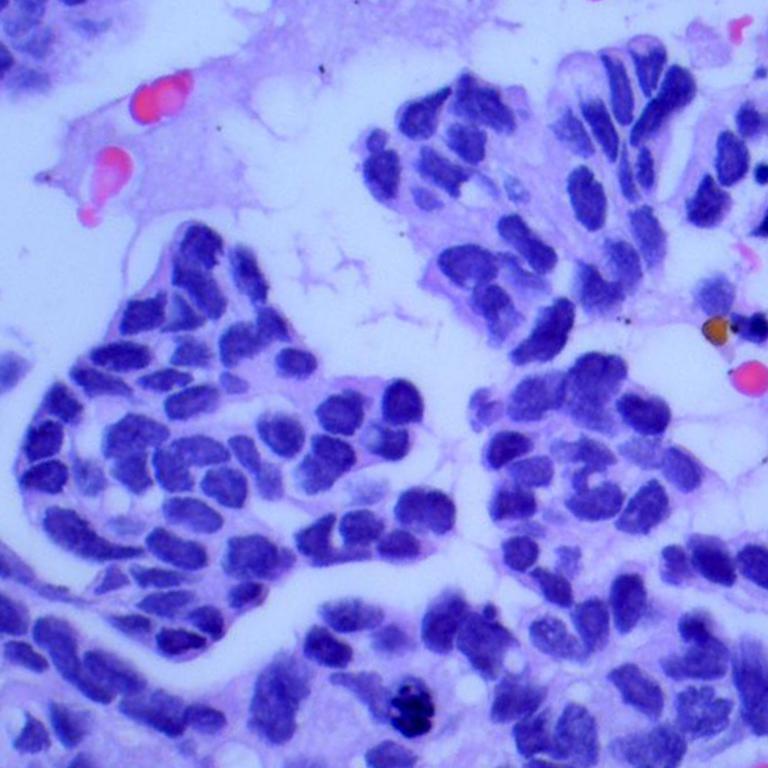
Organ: lung
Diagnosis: adenocarcinomas